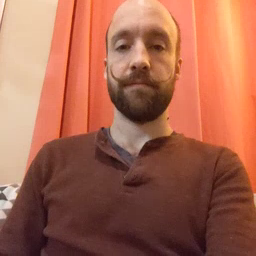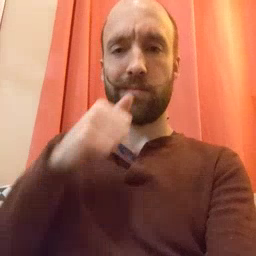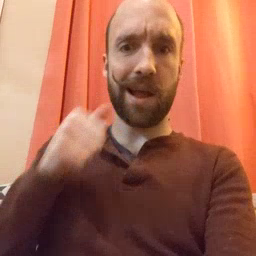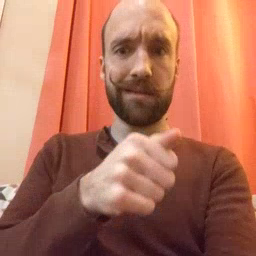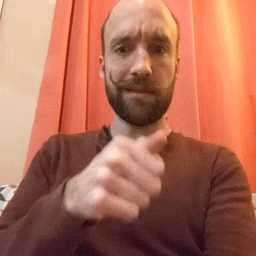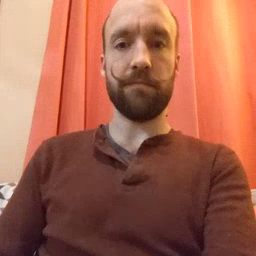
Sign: hide